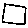
Label: square